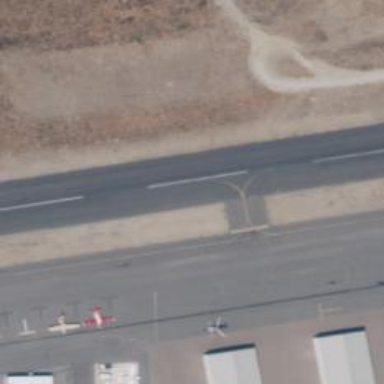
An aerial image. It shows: View of taxiway at the airport.